Aerial crown-view tile of a tropical tree (Barro Colorado Island, Panama), acquired 20241216:
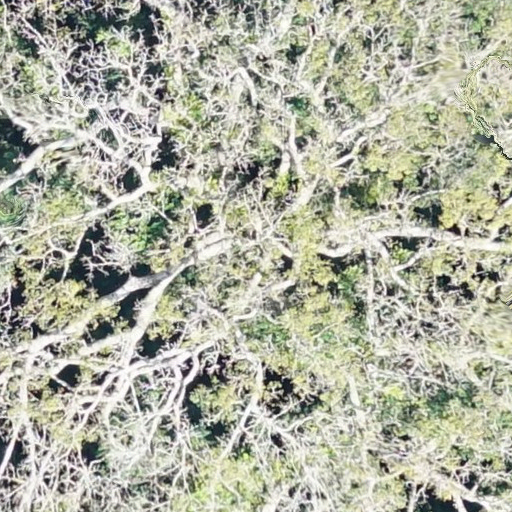
Species: Ceiba pentandra
GBIF accepted scientific name: Ceiba pentandra
Crown area: 1087.464 m²